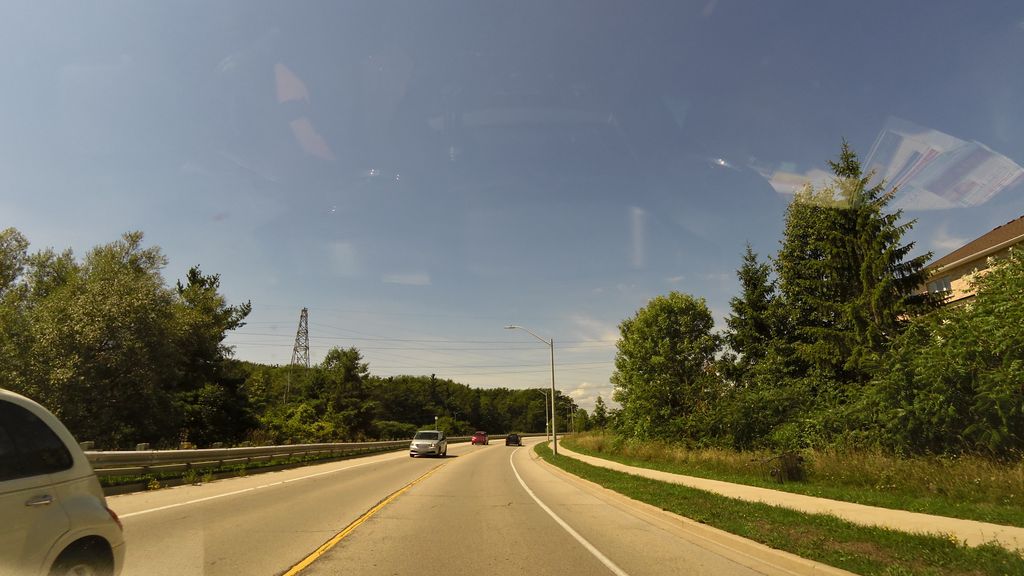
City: hamilton